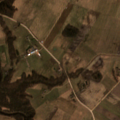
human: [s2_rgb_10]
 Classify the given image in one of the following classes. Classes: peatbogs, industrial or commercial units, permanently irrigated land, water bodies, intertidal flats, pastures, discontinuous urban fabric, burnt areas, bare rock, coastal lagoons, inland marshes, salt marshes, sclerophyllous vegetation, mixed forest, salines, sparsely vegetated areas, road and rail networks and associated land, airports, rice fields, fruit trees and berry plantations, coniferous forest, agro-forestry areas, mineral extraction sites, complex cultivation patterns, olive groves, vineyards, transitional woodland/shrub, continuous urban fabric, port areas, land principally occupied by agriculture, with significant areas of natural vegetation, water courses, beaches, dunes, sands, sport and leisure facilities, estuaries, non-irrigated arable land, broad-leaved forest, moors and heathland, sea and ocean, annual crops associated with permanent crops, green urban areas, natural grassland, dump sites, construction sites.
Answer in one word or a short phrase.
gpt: non-irrigated arable land, complex cultivation patterns, land principally occupied by agriculture, with significant areas of natural vegetation, broad-leaved forest